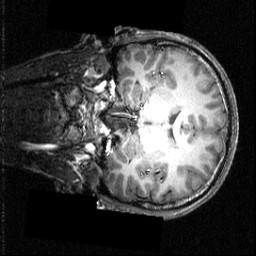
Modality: T1w
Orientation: coronal
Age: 18
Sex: male
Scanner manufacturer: siemens
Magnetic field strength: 3.951 T
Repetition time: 1.5 s
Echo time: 0.00335 s